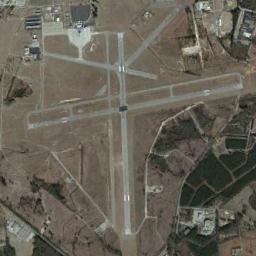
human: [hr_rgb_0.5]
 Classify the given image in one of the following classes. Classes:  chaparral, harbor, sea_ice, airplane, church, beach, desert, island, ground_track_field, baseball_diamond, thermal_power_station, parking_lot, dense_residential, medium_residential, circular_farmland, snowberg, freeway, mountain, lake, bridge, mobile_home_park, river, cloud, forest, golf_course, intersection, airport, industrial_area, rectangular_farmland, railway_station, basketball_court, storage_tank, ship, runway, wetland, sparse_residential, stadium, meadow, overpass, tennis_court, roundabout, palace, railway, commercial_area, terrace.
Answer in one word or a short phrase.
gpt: airport